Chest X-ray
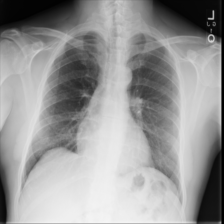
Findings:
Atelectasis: negative
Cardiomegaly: negative
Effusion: negative
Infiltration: negative
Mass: negative
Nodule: negative
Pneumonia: negative
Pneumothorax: negative
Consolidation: negative
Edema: negative
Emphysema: negative
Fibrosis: negative
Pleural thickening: negative
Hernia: negative